Question: In my IntelliJ web app, I have set the application context to as shown below

When I set the Application context, it doesn't seem to have any effect. I was expecting the app to be deployed to myapp, or at least the generated context.xml file to set my app's context to myapp. Any thoughts on why this doesn't work (does it have something to do with the fact that this is an exploded war)?
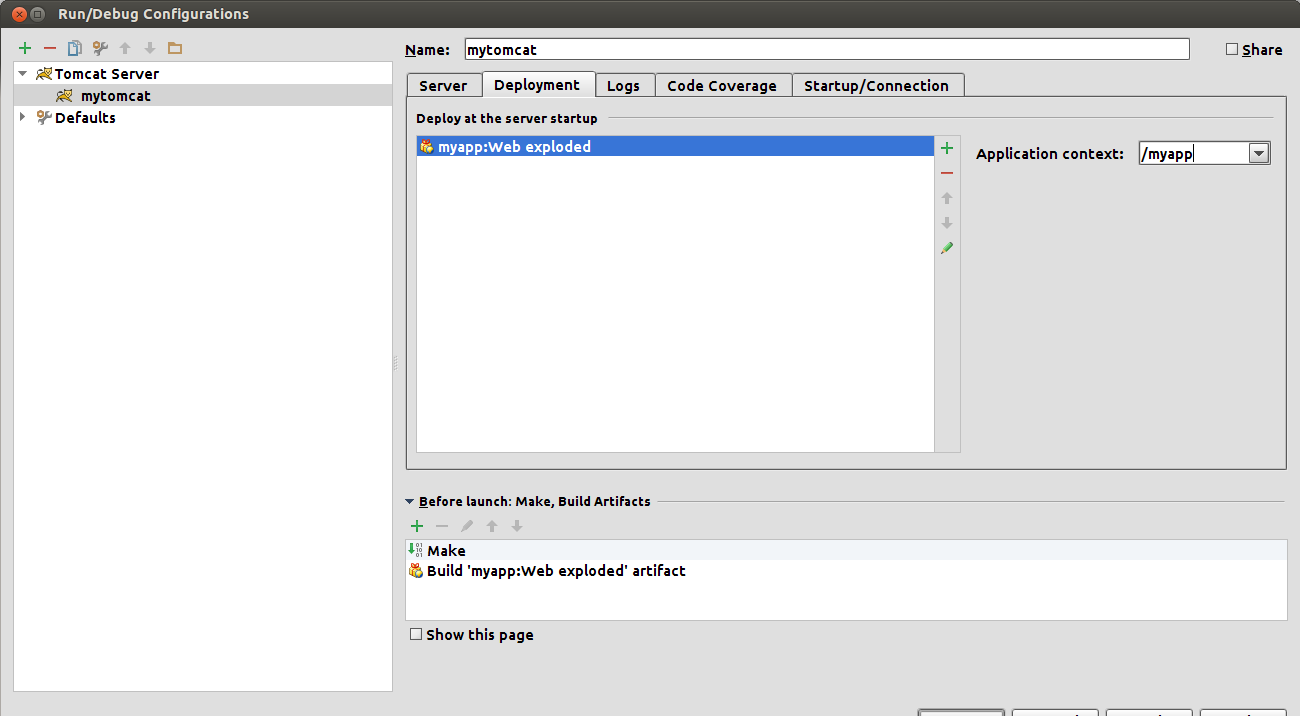
Answer: Overriding 'CATALINA_BASE' in Tomcat startup script may break IDEA deployment as it works by supplying custom 'CATALINA_BASE' location where the modified configuration is placed so that Tomcat loads artifacts directly from the location specified as the artifact output directory.
See the related question:
- <URL>